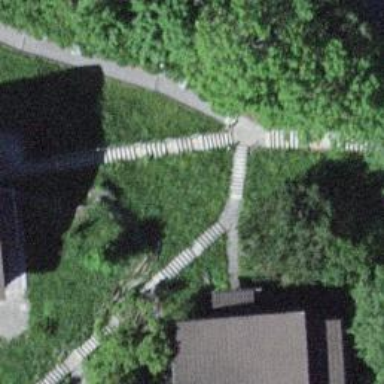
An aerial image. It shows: Set of steps on the road.